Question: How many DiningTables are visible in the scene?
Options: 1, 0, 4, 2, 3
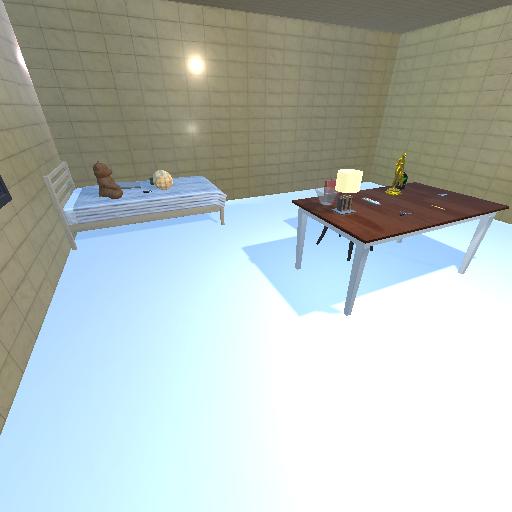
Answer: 1